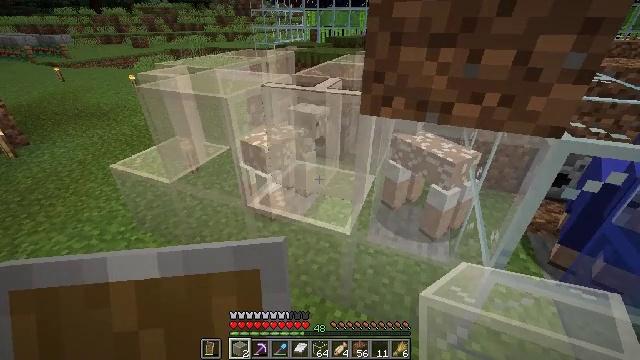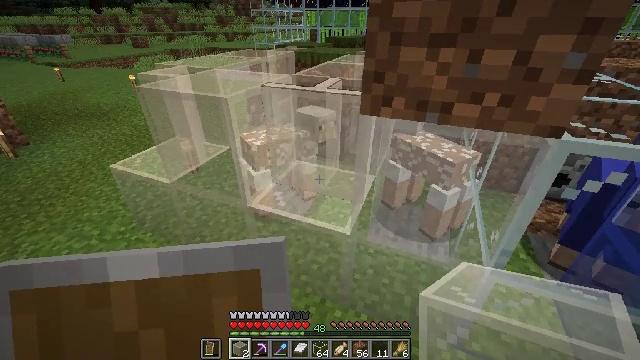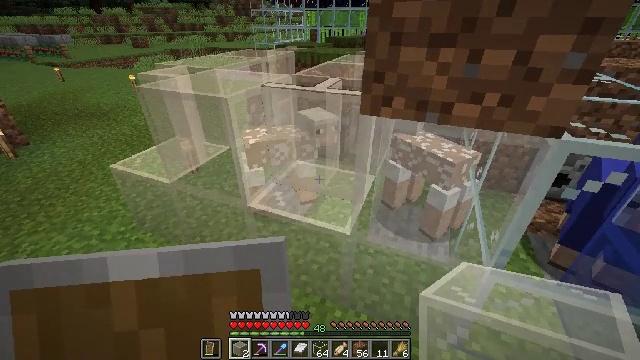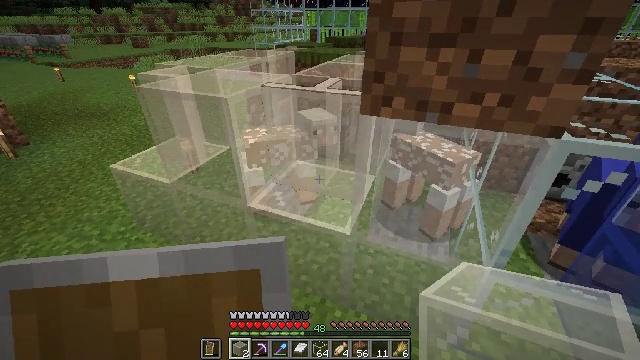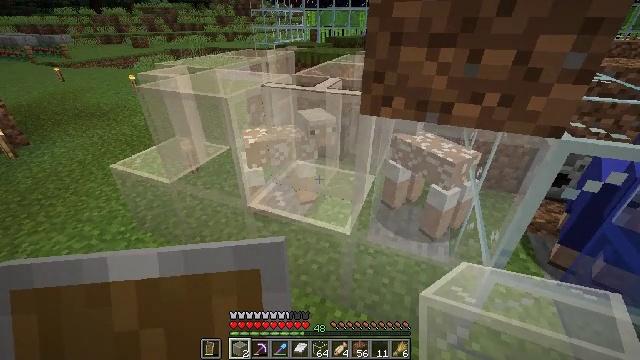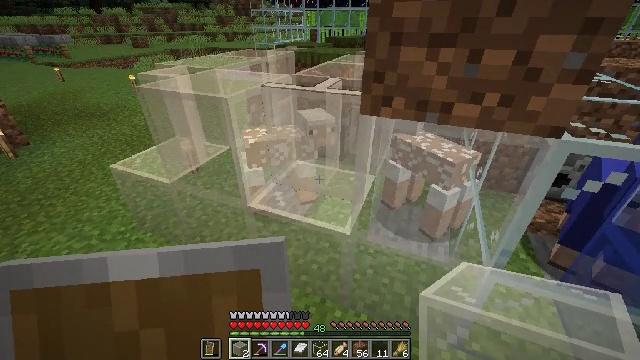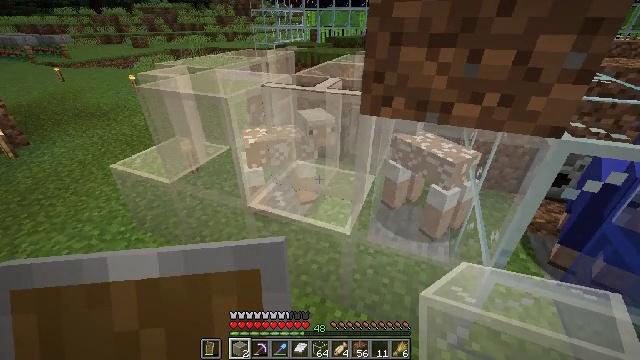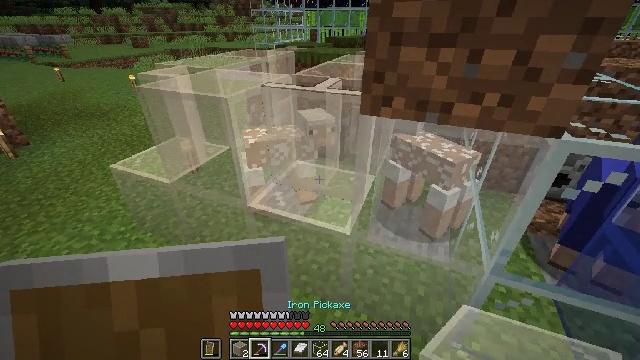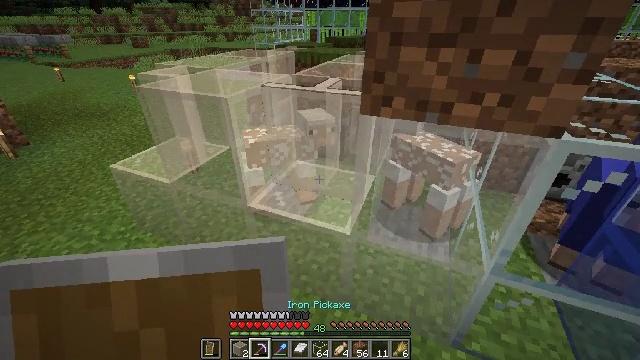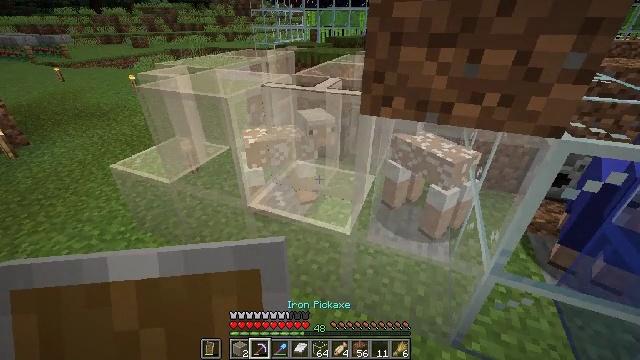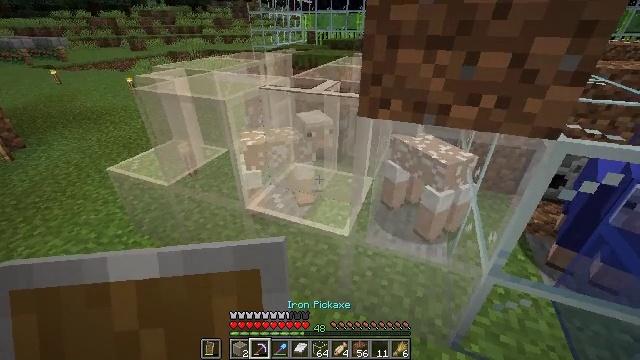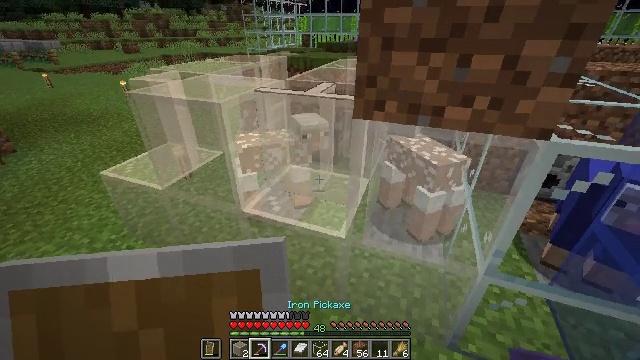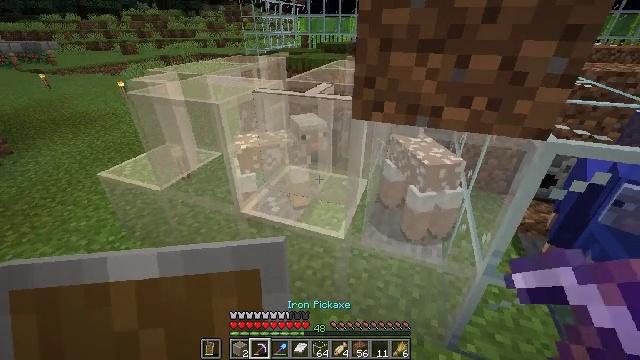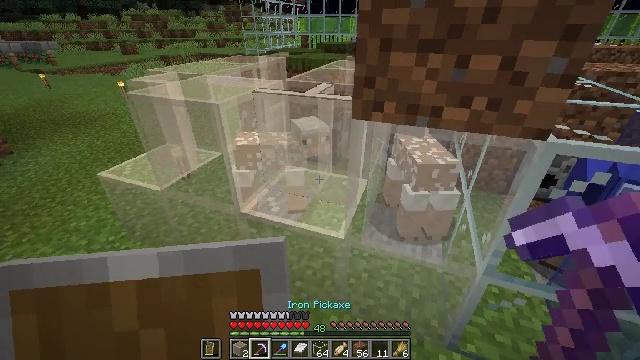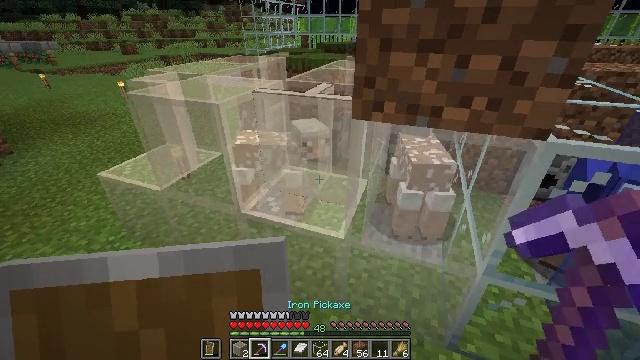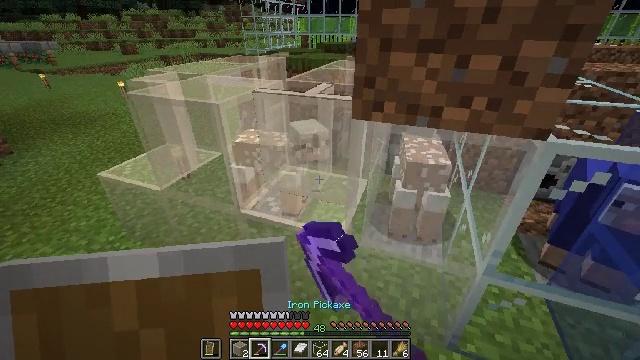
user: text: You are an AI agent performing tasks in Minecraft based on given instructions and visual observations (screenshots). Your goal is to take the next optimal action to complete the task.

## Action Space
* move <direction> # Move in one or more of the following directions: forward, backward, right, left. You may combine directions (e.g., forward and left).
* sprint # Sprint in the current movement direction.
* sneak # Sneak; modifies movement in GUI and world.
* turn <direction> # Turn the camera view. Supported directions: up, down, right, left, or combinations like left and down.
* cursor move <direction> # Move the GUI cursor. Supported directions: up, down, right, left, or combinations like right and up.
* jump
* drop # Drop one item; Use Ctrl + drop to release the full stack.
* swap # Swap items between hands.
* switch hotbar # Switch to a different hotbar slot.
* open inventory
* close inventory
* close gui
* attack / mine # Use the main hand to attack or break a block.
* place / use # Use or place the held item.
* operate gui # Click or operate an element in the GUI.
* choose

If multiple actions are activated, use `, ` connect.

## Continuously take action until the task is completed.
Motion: motion action
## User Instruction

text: Destroy the white stained glass pane gently.
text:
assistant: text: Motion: no_op
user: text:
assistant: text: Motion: no_op
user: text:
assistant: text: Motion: no_op
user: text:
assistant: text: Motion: no_op
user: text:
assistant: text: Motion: no_op
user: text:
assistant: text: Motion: no_op
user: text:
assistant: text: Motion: no_op
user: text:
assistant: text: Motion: no_op
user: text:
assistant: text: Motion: no_op
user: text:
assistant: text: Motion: no_op
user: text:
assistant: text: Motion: turn right
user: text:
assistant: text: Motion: no_op
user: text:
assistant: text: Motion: no_op
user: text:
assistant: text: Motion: attack / mine
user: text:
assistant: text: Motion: attack / mine
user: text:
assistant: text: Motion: attack / mine
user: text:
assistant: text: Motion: turn left, attack / mine
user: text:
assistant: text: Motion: attack / mine
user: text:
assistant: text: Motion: attack / mine
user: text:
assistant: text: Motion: attack / mine
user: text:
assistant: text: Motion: attack / mine
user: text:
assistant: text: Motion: attack / mine
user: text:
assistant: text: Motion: attack / mine
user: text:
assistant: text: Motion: attack / mine
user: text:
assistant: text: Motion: attack / mine
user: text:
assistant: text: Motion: attack / mine
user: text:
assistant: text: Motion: no_op